九年级 · 解析几何
(本小题 8.0 分)

如图, 已知点 $A$ 从 $(1,0)$ 出发, 以 1 个单位长度/秒的速度沿 $x$ 轴向正方向运动, 以 $0, A$ 为顶点作菱形 $O A B C$, 使点 $B, C$ 在第一象限内, 且 $\angle A O C=60^{\circ}$; 以 $P(0,3)$ 为圆心, $P C$ 为半径作圆. 设点 $A$ 运动了 $t$ 秒, 求:

(1) 点 $C$ 的坐标 (用含 $t$ 的代数式表示);

(2)当点 $A$ 在运动过程中, 所有使 $\odot P$ 与菱形 $O A B C$ 的边所在直线相切的 $t$ 的值.

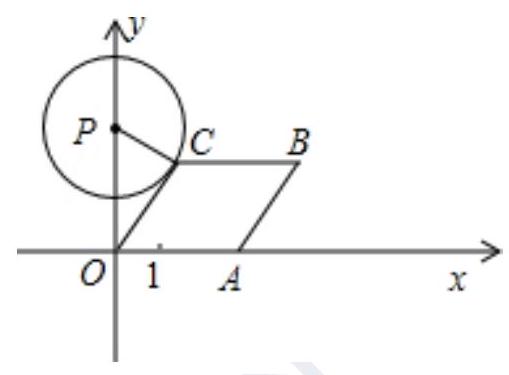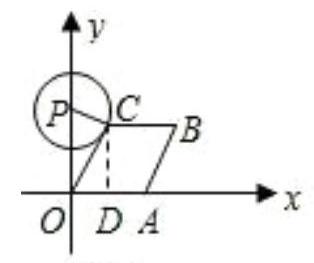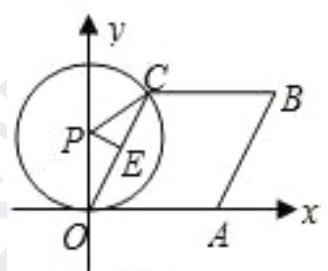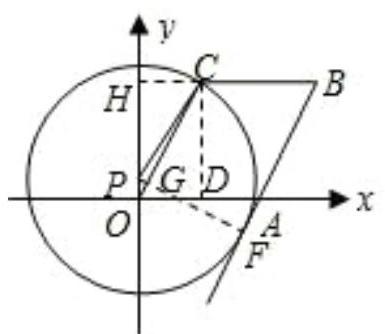
答案: 解: (1)过 $C$ 作 $C D \perp x$ 轴于 $D$.

$\because O A=1+t$,

$\therefore O C=1+t$,

$\therefore O D=O C \cos 60^{\circ}=\frac{1+t}{2}, D C=O C \sin 60^{\circ}=\frac{\sqrt{3}(1+t)}{2}$.

图 1
$\therefore$ 点 $C$ 的坐标为 $\left(\frac{1+t}{2}, \frac{\sqrt{3}(1+t)}{2}\right)$.

(2) (1) 当 $\odot P$ 与 $O C$ 相切时(如图1), 切点为 $C$, 此时 $P C \perp O C$.

$\therefore O C=O P \cos 30^{\circ}$,

$\therefore 1+t=3 \cdot \frac{\sqrt{3}}{2}$,

$\therefore t=\frac{3 \sqrt{3}}{2}-1$.

(2)当 $\odot P$ 与 $O A$, 即与 $x$ 轴相切时 (如图2), 则切点为 $O, P C=O P$.

过 $P$ 作 $P E \perp O C$ 于 $E$, 则 $O E=\frac{1}{2} O C$.

图 2

$\therefore \frac{1+t}{2}=O P \cos 30^{\circ}=\frac{3 \sqrt{3}}{2}$,

$\therefore t=3 \sqrt{3}-1$.

(3)当 $\odot P$ 与 $A B$ 所在直线相切时 (如图3), 设切点为 $F, P F$ 交 $O C$ 于 $G$, 则 $P F \perp O C$.

$\therefore F G=C D=\frac{\sqrt{3}(1+t)}{2}$

$\therefore P C=P F=O P \sin 30^{\circ}+\frac{\sqrt{3}(1+t)}{2}$.

图 3

过 $C$ 作 $C H \perp y$ 轴于 $H$, 则 $P H^{2}+C H^{2}=P C^{2}$.

$\therefore\left(\frac{1+t}{2}\right)^{2}+\left(\frac{\sqrt{3}(1+t)}{2}-3\right)^{2}=\left(\frac{3}{2}+\frac{\sqrt{3}(1+t)}{2}\right)^{2}$,

化简, 得 $(t+1)^{2}-18 \sqrt{3}(t+1)+27=0$,

解得 $t+1=9 \sqrt{3} \pm 6 \sqrt{6}$.

$\because t=9 \sqrt{3}-6 \sqrt{6}-1<0$,

$\therefore t=9 \sqrt{3}+6 \sqrt{6}-1$.

$\therefore$ 所求 $t$ 的值是 $\frac{3 \sqrt{3}}{2}-1,3 \sqrt{3}-1$ 和 $9 \sqrt{3}+6 \sqrt{6}-1$.

【解析】(1)过 $C$ 向 $x$ 轴引垂线, 利用三角函数求出相应的横纵坐标;

(2) $\odot P$ 与菱形 $O A B C$ 的边所在直线相切, 则可与 $O C$ 相切; 或与 $O A$ 相切; 或与 $A B$ 相切, 应分情况探讨.

四边形所在的直线和圆相切，那么与各边都有可能相切;
注意特殊三角函数以及勾股定理的应用.